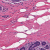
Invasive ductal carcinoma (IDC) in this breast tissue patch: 0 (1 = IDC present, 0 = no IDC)